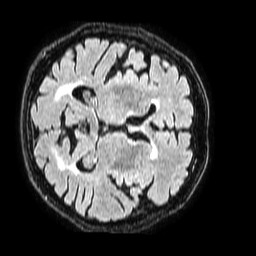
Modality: FLAIR
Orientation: axial
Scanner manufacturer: philips
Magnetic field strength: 1.5 T
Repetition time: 4.8 s
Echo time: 0.3 s